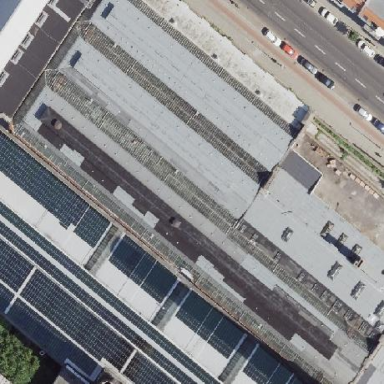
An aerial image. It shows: Industrial building with works in progress.